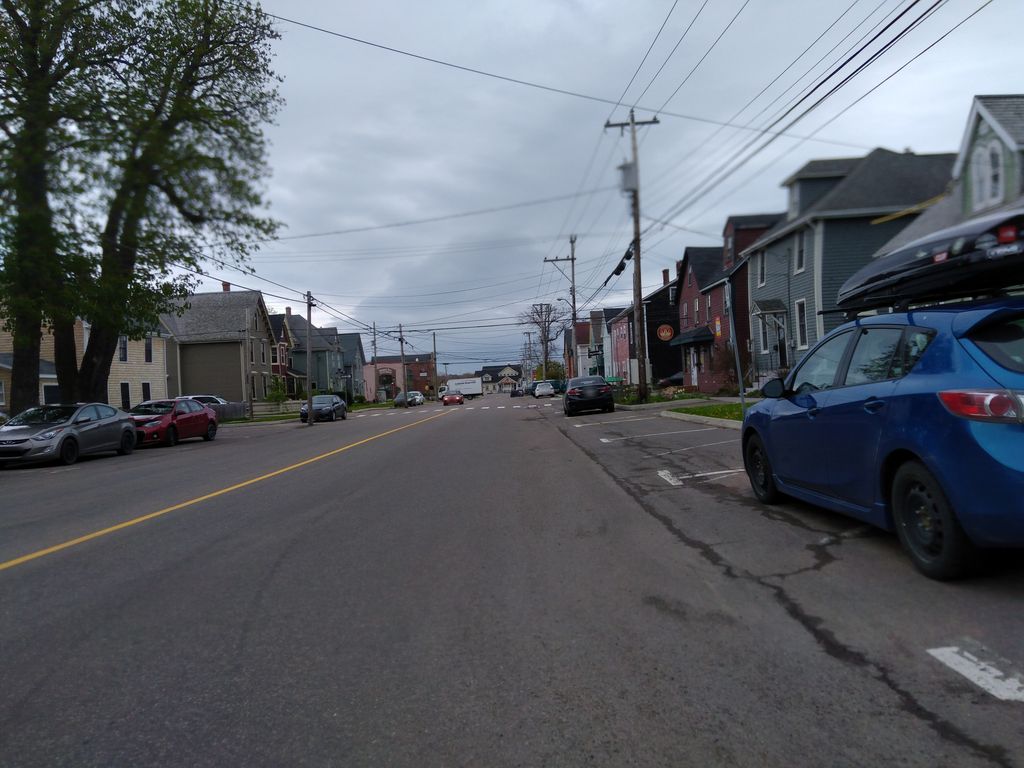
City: charlottetown